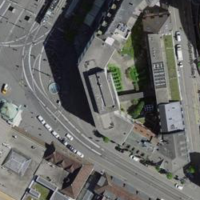
EUNIS habitat code: 54
Species observed at this site:
Buteo buteo
Columba livia
Corvus corone
Passer domesticus